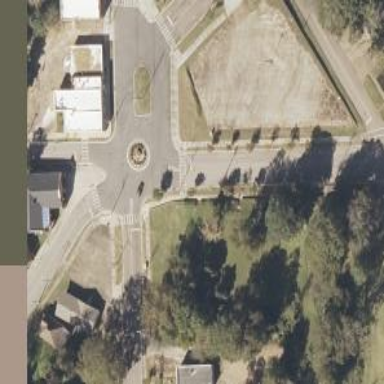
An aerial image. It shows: Circular junction on tertiary road.